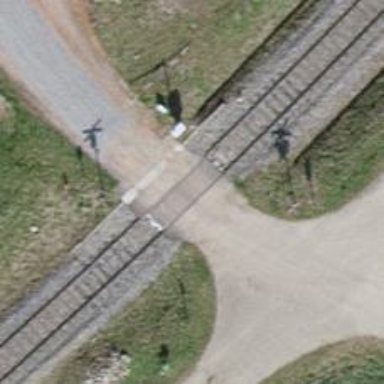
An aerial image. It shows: Level crossing on the railway with lights.